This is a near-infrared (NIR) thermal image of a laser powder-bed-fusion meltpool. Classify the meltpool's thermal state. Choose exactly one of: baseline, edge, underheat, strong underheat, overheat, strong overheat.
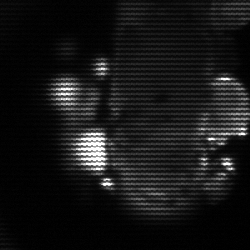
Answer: strong underheat